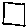
Label: square